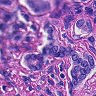
Metastatic tissue present: yes